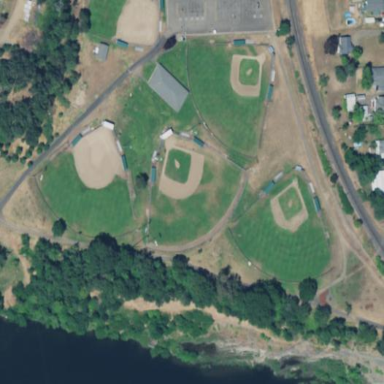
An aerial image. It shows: Baseball pitch for leisure land activities.